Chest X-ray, PA view. Patient: 46 years old, sex F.
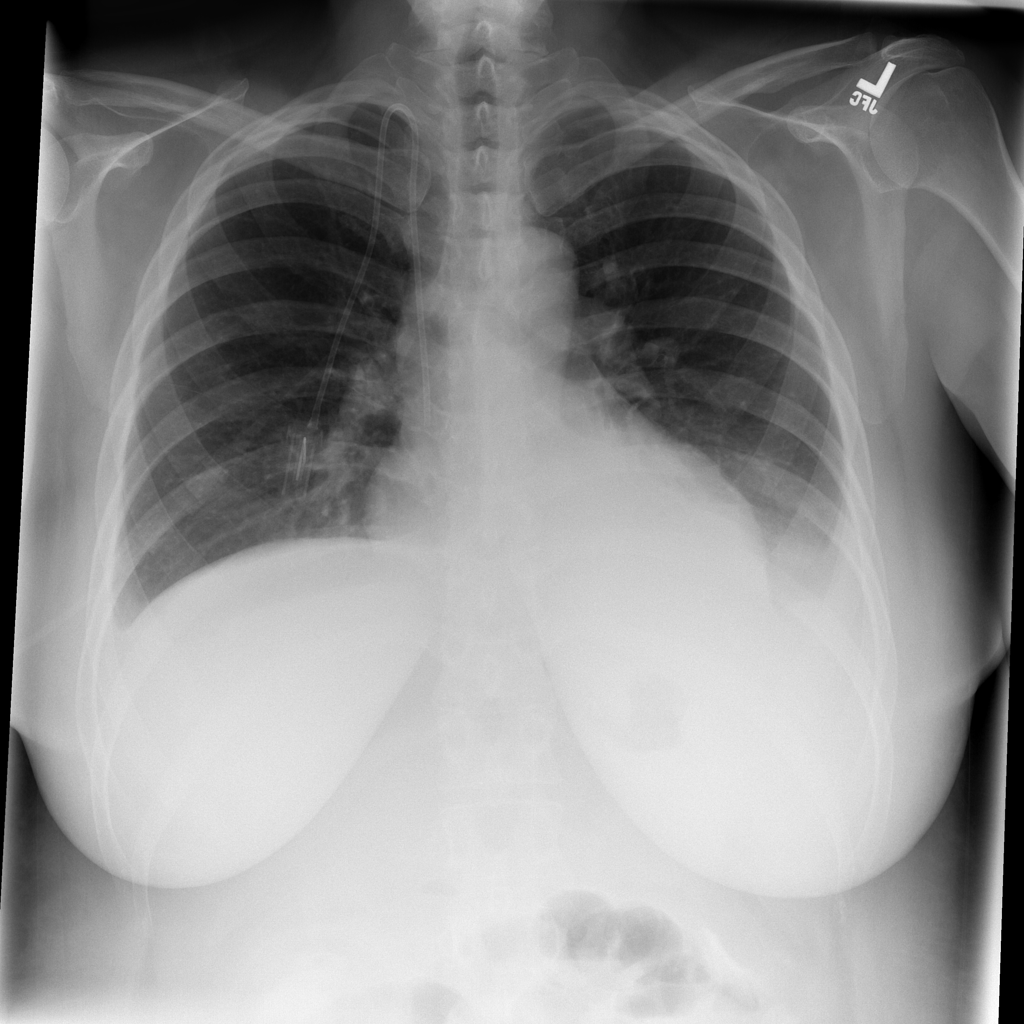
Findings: Consolidation, Effusion